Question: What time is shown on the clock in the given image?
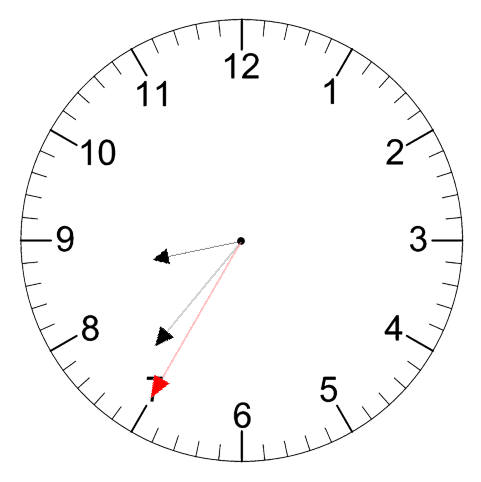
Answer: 08:36:35